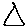
Label: triangle